Question: I haveve read the splinter help docs and searched Stack Overflow and spent about 4 hours trying various ideas, mainly playing with dir() in combination with firefox's "inspect element" feature. No success.
I am struggling to figure out how I can automatically endorse skills of my connections in Linkedin, restricting the interaction to skills that are . To the Human eye, such skills are presented with a as opposed to a had that skill already been endorsed.

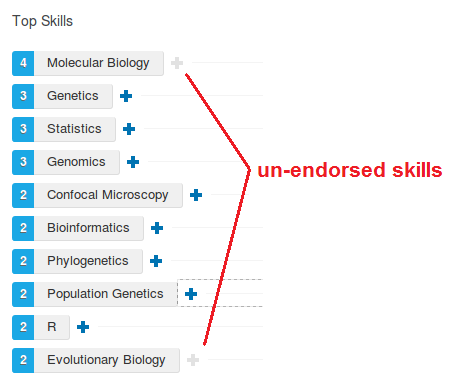
Answer: You need to '.click()' on the '<a class="endorse-button" role="button" href="javascript:void(0)">' element of a given skill.
You can filter the skills that are not yet endorsed by checking if there is in a parent element of the button element (mentioned above) has 'class="endorse-item has-endorsements endorsable"'. Specifically: '<li class="endorse-item has-endorsements endorsable" data-endorsed-item-name="Molecular Biology">'.
The string is what separates un-endorsed skills from endorsed ones, for example, already endorsed skills appear as: '<li class="endorse-item has-endorsements endorsed-by-viewer" data-endorsed-item-name="genetics">'; where instead of you have the string .
The code required to filter, then click on endorsable skills is thus:
'''
##############################################################
# Searches for the "endorse skills" buttons and iteratively clicks them...
##############################################################
list_of_skills = browser.find_by_id("profile-skills")[0].find_by_css("li")
for skill in list_of_skills:
if skill.has_class("endorse-item has-endorsements endorsable"):
# ...this skill can be endorsed
button_and_other = skill.find_by_css("div")[0].find_by_css("a") # there are two elements that match "a": [0] list of endorsers, [1] the endorse button
for css in button_and_other:
if css.has_class("endorse-button"): # ..if the element has the class: "endorse-button" we click it
css.click()
else:
# ...this skill is already endorsed
pass
'''